Field crop: maize
Growth stage: 2
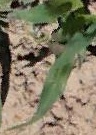
Species: maize